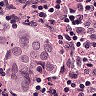
Metastatic tissue present: yes